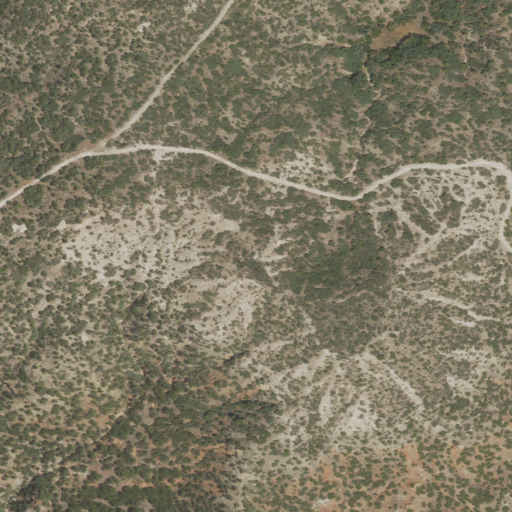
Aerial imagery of mountain in Texas named Old Flat Top containing shrub, grassland, and evergreen forest